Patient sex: M
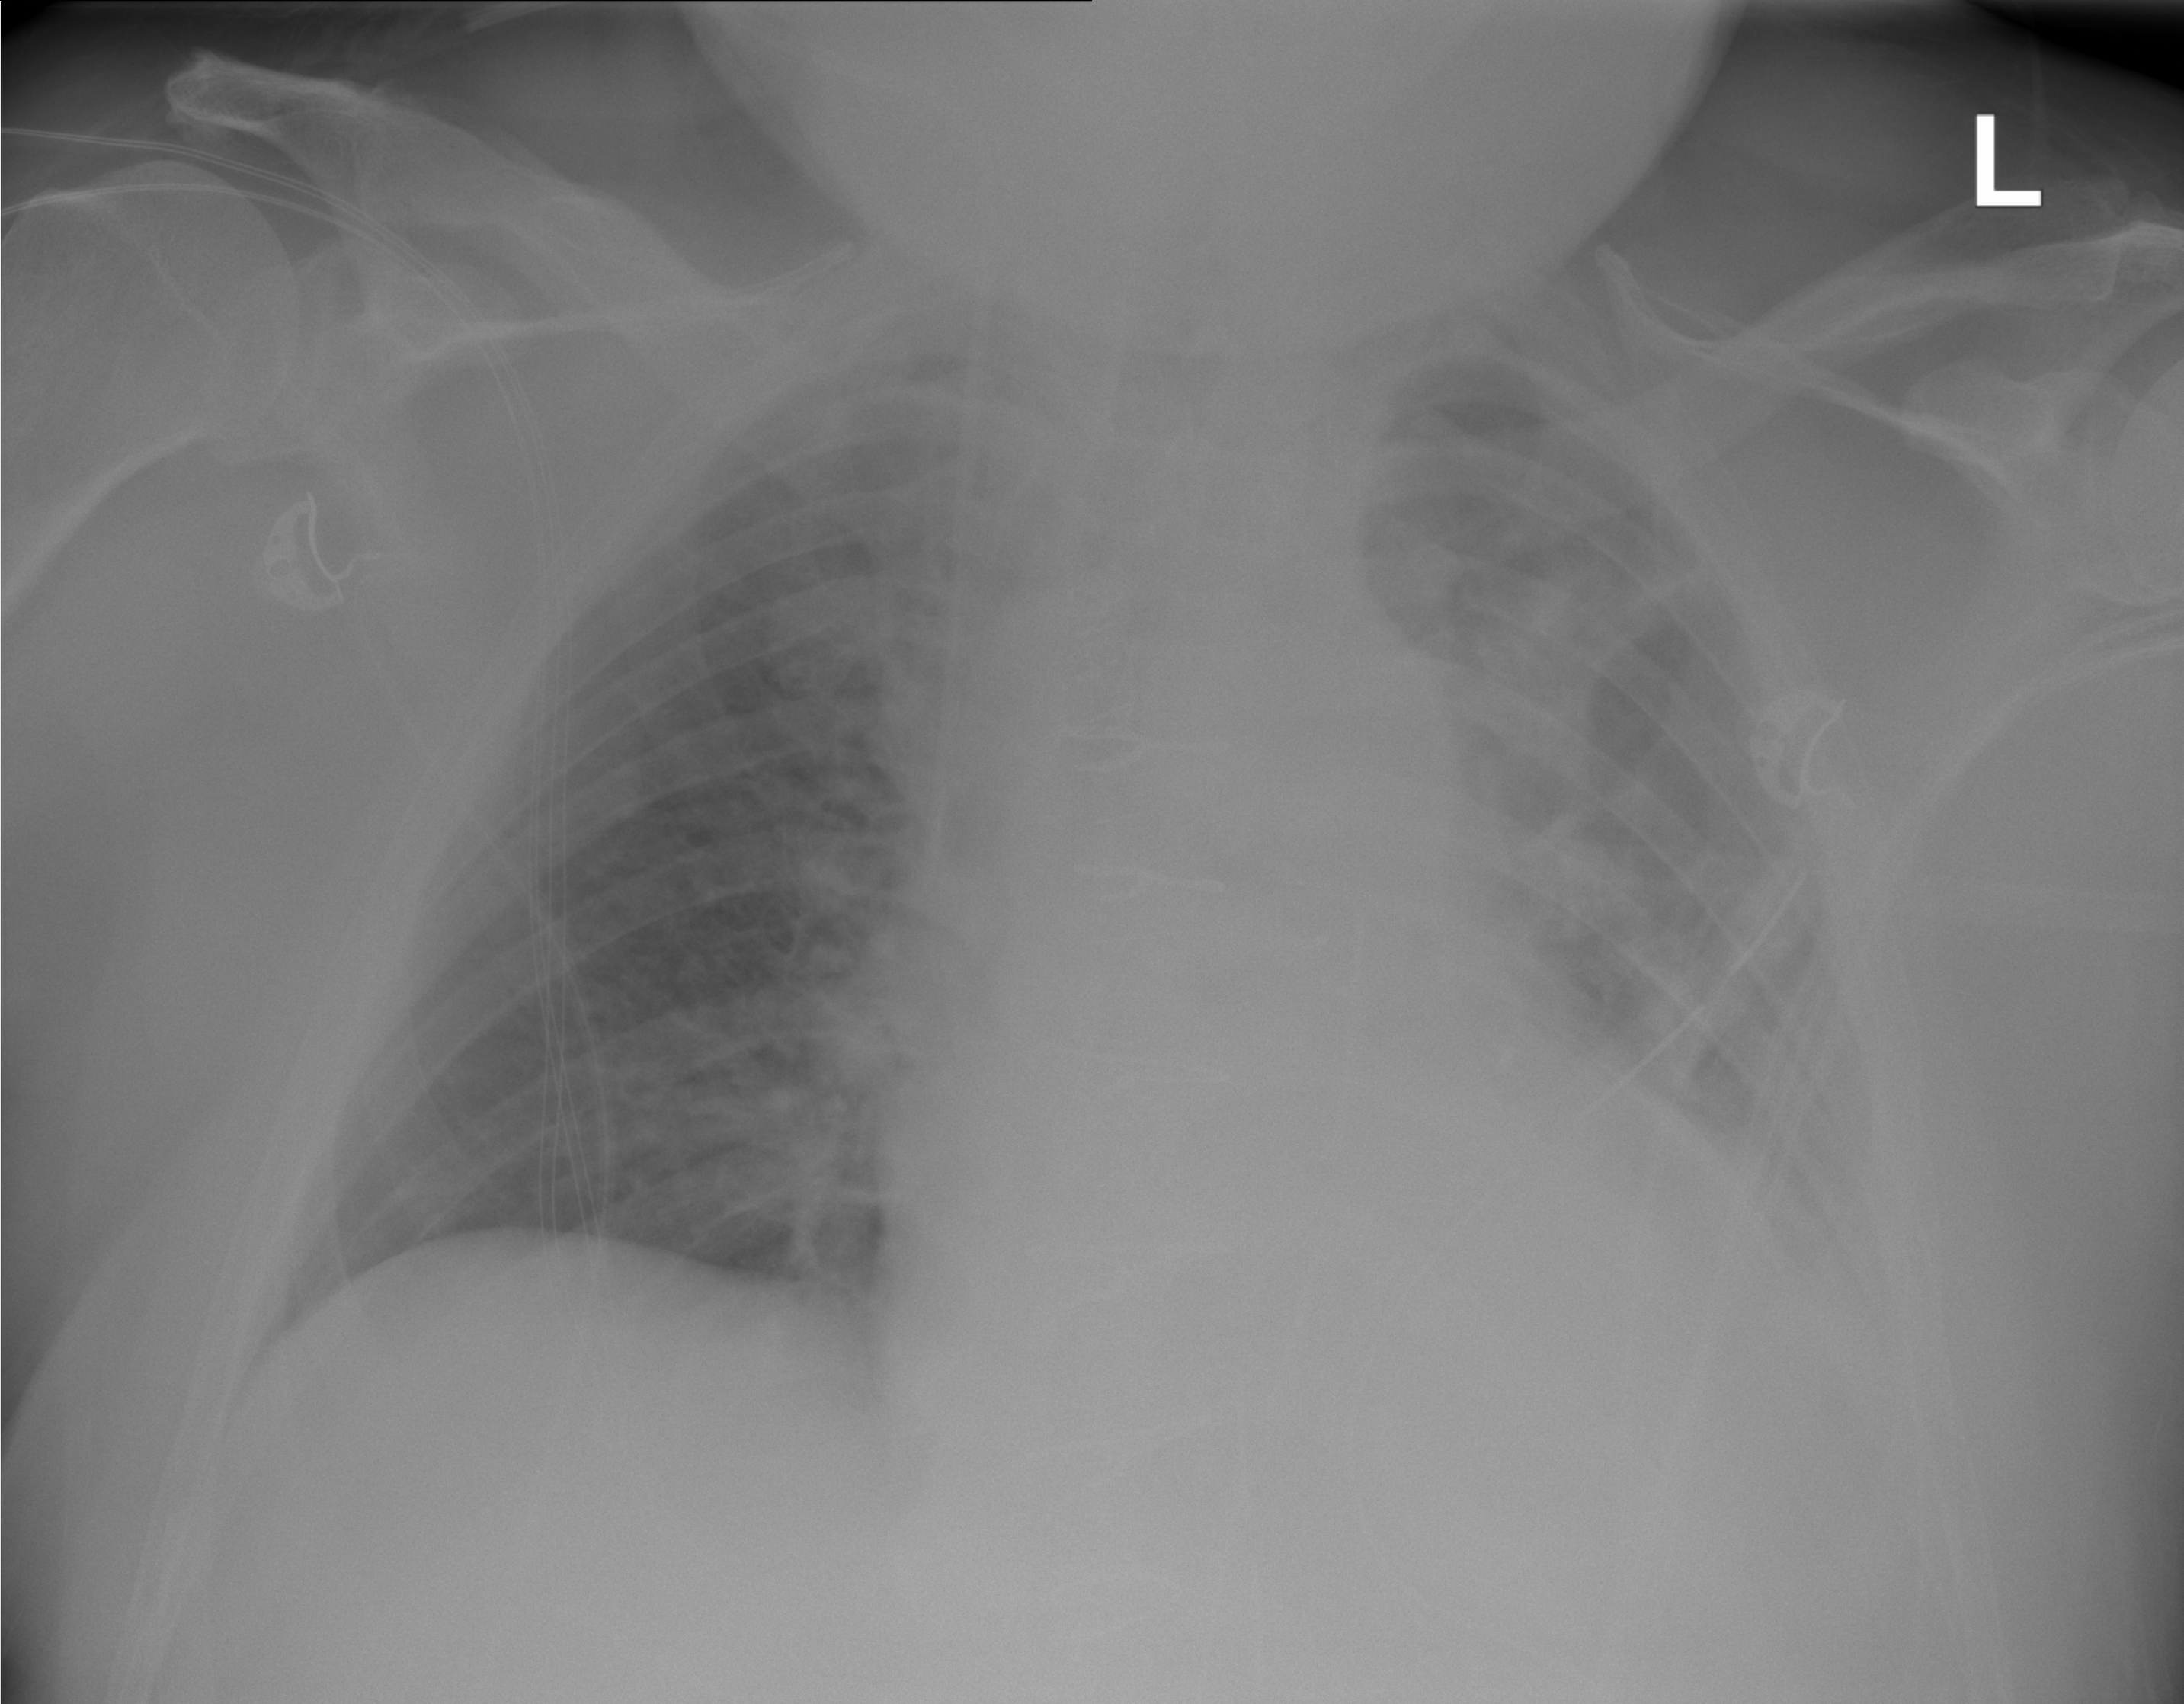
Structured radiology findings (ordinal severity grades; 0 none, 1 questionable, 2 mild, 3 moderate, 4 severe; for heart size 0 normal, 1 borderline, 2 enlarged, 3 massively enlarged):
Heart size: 2
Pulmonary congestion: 2
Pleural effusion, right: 0
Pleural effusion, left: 2
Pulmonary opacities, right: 0
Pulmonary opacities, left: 0
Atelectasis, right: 2
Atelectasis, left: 2